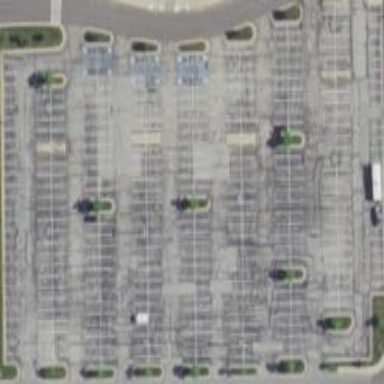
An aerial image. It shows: Paved parking area.